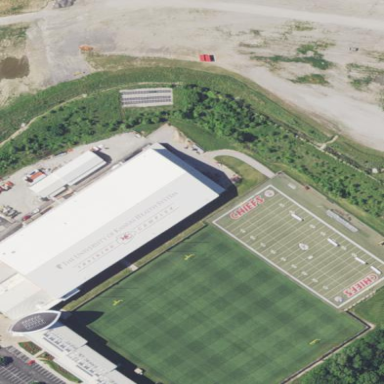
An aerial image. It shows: American football pitch with artificial turf.